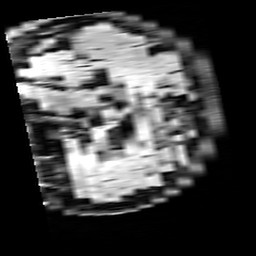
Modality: FLAIR
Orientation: sagittal
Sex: female
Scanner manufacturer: siemens
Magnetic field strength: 3 T
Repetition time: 10 s
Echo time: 0.09 s